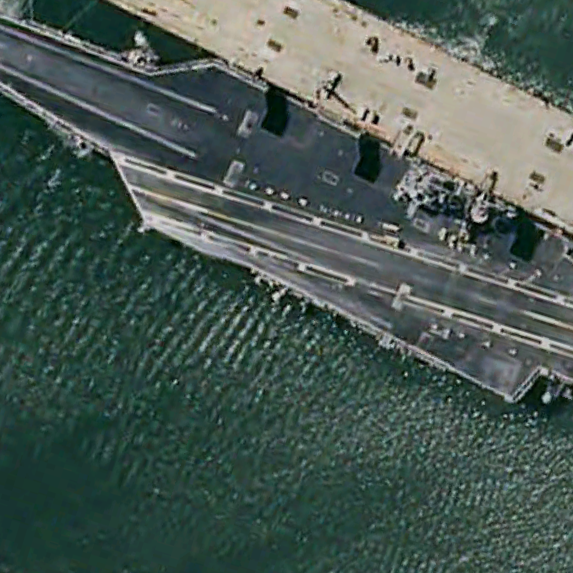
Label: Nimitz-class_aircraft_carrier